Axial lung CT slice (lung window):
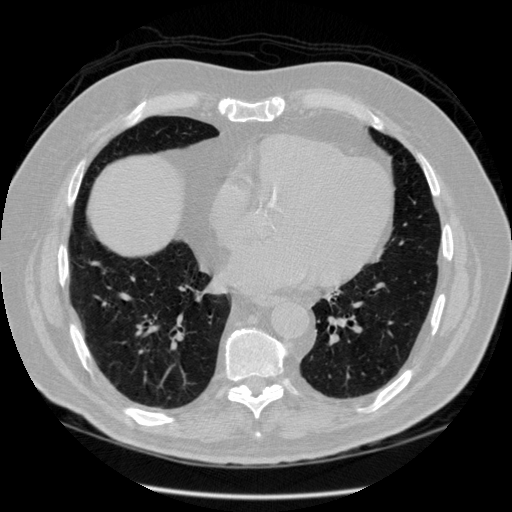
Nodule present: no